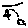
Label: line